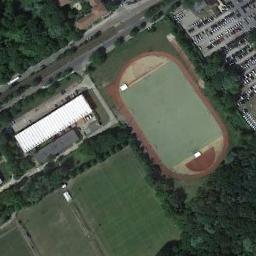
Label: ground_track_field